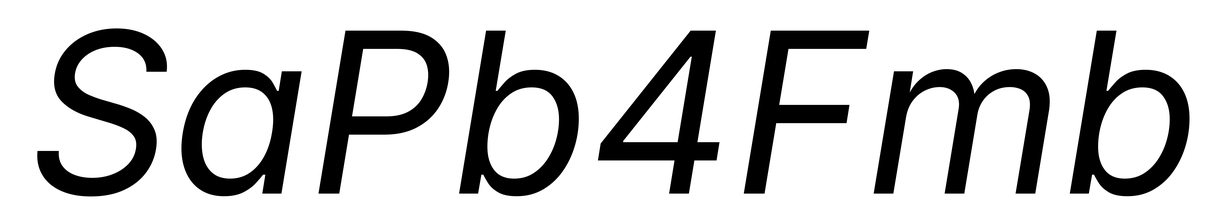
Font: Inter-Italic_Italic